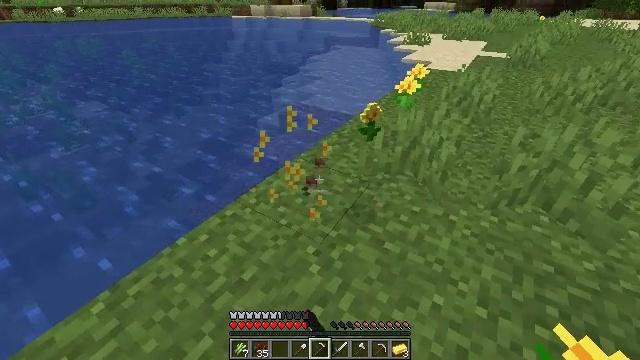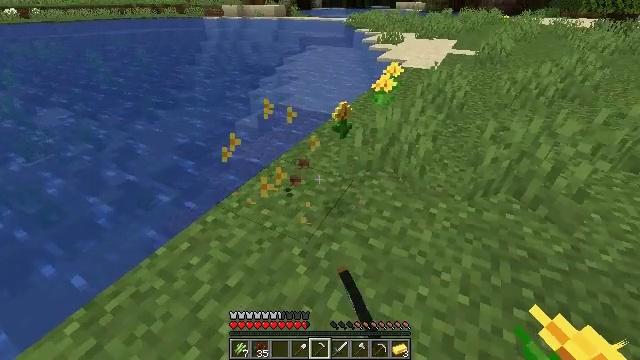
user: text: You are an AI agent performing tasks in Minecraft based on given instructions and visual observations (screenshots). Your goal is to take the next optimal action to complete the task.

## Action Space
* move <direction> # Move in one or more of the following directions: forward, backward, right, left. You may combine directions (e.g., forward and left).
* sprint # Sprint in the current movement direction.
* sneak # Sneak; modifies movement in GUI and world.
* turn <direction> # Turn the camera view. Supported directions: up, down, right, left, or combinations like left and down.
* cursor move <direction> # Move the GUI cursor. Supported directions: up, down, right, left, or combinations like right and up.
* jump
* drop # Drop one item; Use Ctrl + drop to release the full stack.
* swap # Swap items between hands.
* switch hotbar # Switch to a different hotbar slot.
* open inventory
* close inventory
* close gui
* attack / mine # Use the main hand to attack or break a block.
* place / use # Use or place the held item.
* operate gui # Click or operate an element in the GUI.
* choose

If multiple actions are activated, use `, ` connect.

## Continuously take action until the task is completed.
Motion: motion action
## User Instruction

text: Pick up the dandelion.
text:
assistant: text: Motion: turn right
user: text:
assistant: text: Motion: no_op